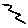
Label: zigzag